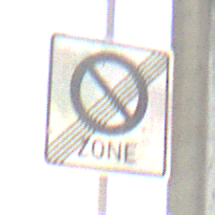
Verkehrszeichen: EndeEingeschraenktesHalteverbotZone
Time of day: MorningAfternoon
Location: Roofed (Suburban)
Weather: PartlyCloudy
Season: Winter
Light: Natural